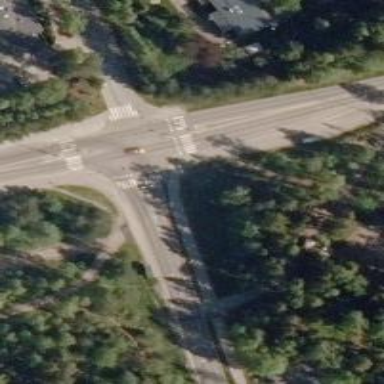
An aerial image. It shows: Uncontrolled crossing with central island on the road.